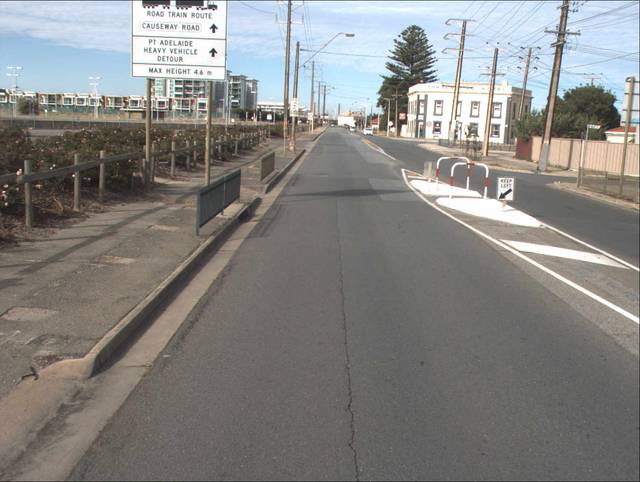
Region: Australia
Coordinates: -34.842, 138.493